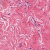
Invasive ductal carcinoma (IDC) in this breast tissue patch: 0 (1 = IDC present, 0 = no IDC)